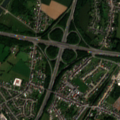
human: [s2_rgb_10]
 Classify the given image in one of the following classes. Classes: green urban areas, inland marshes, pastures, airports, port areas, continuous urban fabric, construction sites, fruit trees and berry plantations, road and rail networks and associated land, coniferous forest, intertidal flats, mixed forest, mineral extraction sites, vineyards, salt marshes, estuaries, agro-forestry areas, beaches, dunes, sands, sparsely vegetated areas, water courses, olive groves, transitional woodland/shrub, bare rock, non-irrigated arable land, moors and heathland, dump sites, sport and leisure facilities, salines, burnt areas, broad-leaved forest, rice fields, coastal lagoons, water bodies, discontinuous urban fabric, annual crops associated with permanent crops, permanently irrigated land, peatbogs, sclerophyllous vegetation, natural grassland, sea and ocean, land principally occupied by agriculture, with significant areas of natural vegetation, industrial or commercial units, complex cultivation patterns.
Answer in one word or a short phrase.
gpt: discontinuous urban fabric, industrial or commercial units, road and rail networks and associated land, pastures, complex cultivation patterns, moors and heathland